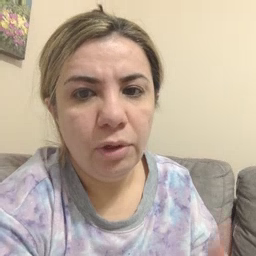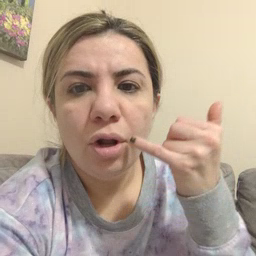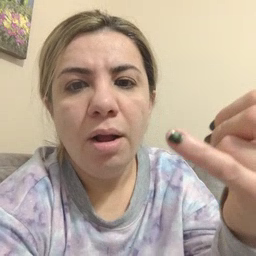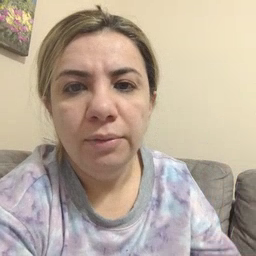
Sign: callonphone